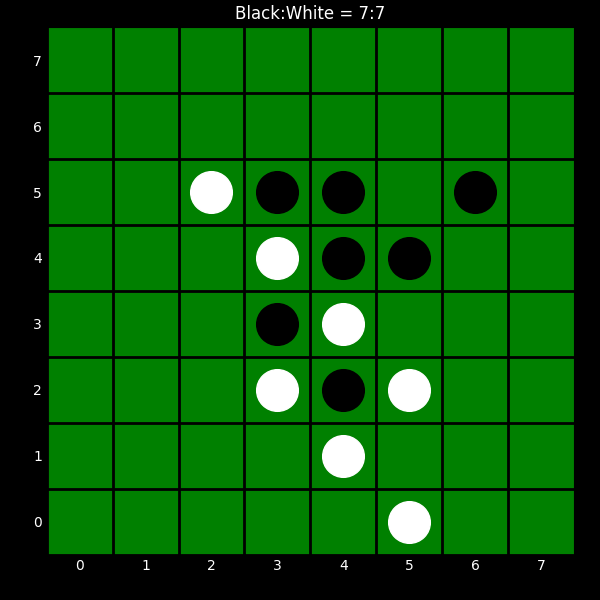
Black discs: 7
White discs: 7